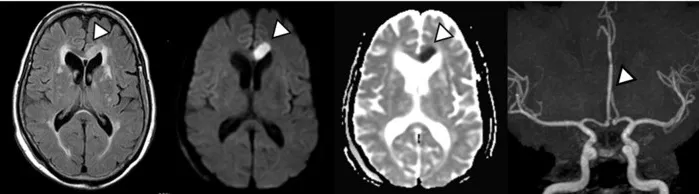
(A) Axial T2 FLAIR scan and diffusion-weighted imaging (DWI) revealed a high-intensity signal [apparent diffusion coefficient (ADC) shows a low signal intensity, indicating acute cerebral ischemia] in the left frontal lobe and midbody of the CC 2 days after onset. Magnetic resonance angiography (MRA) images revealed a vessel occlusion of the left A2.
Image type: radiology (mri)